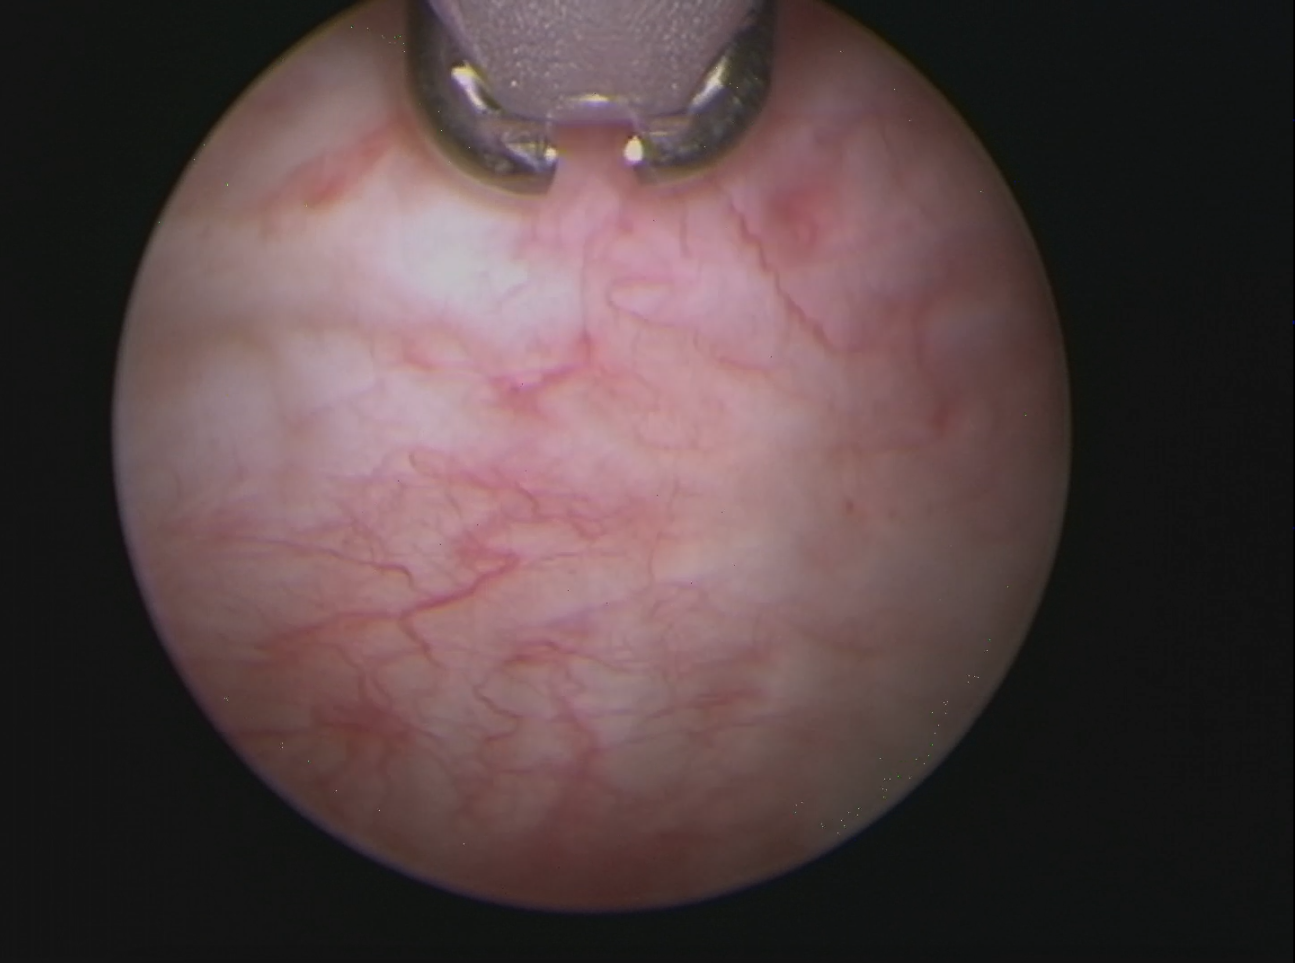
Modality: WLC
Class: Foreign bodies
Subclass: BiopsyForcep
Lesion: L0
Bladder cancer association: No